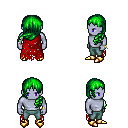
a pixel art fantasy rpg character, male body template, dark elf, purple skin, red tattered cape, teal pants, green left-swept hairstyle, bracelets, gold boots, four views (front, back, left, right), 2x2 character sprite sheet, small pixel art, hard edges, no anti-aliasing